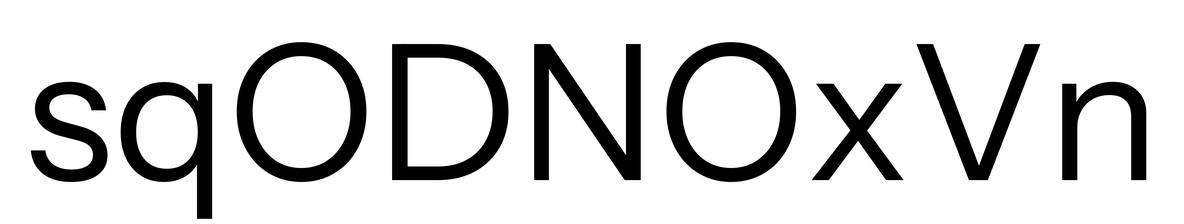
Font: InstrumentSans_Regular